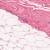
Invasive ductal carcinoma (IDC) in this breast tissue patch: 0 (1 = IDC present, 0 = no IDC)